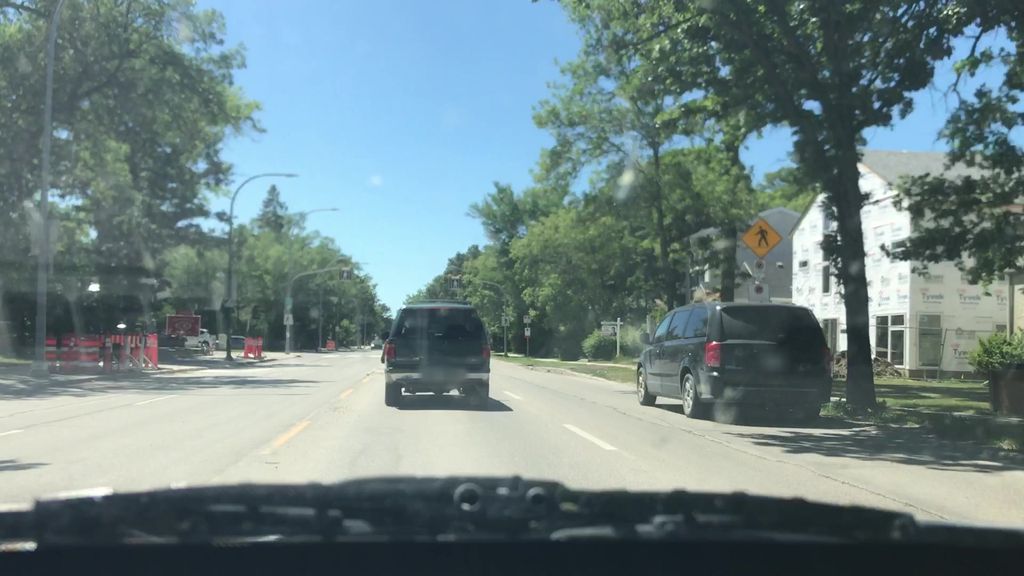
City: winnipeg